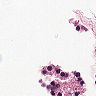
Metastatic tissue present: no